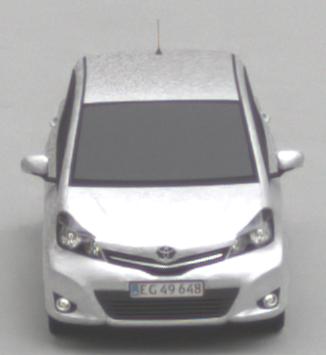
Make: Toyota
Model: Yaris 1.0
Detailed model: Yaris (XP9)
Model produced from: 2009/01
Model produced until: 2010/10
Doors: 3
Color: white
Road condition: dry road
Daytime: morning or afternoon
Contrast: low contrast